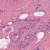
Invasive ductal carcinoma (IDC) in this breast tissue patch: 1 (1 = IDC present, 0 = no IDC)